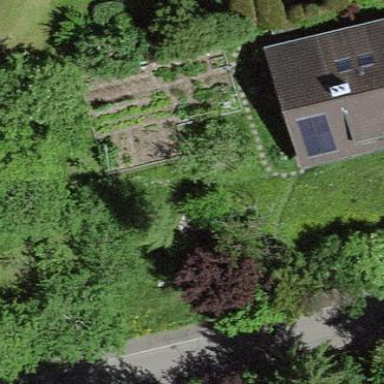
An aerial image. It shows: Garden area designated for leisure land.